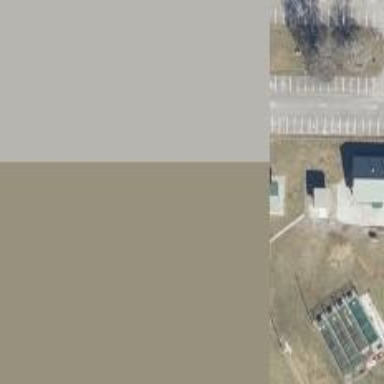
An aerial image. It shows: Bleachers on leisure land.